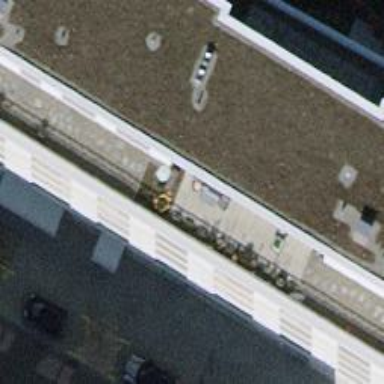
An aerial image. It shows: Clinic.